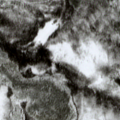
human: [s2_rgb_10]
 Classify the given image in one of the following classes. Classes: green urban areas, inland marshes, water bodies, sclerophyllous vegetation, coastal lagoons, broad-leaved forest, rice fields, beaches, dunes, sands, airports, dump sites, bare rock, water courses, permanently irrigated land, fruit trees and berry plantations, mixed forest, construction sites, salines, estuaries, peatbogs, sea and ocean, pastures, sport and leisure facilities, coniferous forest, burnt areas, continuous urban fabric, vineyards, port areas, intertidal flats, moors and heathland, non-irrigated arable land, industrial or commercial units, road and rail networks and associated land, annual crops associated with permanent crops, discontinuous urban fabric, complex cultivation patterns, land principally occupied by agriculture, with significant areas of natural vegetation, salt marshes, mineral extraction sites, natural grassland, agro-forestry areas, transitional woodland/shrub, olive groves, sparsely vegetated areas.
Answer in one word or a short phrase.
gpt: coniferous forest, transitional woodland/shrub, peatbogs